Field crop: maize
Growth stage: 2
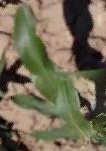
Species: maize